Question: I tried the UI Router sample application (plnkr.co/edit/u18KQc?p=preview) but when i'm running the same code in my browser, it's not working. Any recent changes to API ? Till " $urlRouterProvider.otherwise("/route1")" It's working as it's routed to "/route1" initially.

Additional Files with index.html (in same directory):
- - - - route2.list.html'''
var myapp = angular.module('myapp', ["ui.router"])
myapp.config(function($stateProvider, $urlRouterProvider){
// For any unmatched url, send to /route1
$urlRouterProvider.otherwise("/route1")
$stateProvider
.state('route1', {
url: "/route1",
templateUrl: "route1.html"
})
.state('route1.list', {
url: "/list",
templateUrl: "route1.list.html",
controller: function($scope){
$scope.items = ["A", "List", "Of", "Items"];
}
})
.state('route2', {
url: "/route2",
templateUrl: "route2.html"
})
.state('route2.list', {
url: "/list",
templateUrl: "route2.list.html",
controller: function($scope){
$scope.things = ["A", "Set", "Of", "Things"];
}
})
})
'''
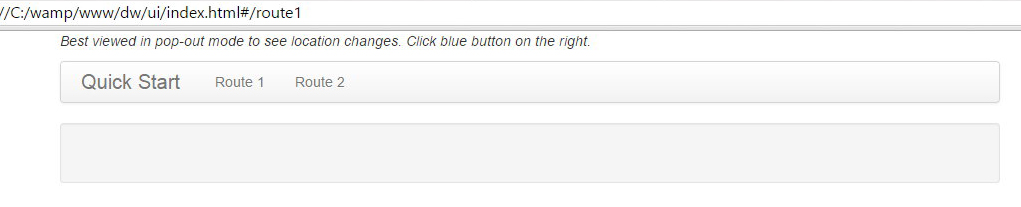
Answer: AngularJS loads templates via ajax calls and such calls can be only made by browser when it runs a page from server, loading your application from a filesystem ('file:///' in address bar) won't work.
You can use a simple server e.g. 'python -m http.server'